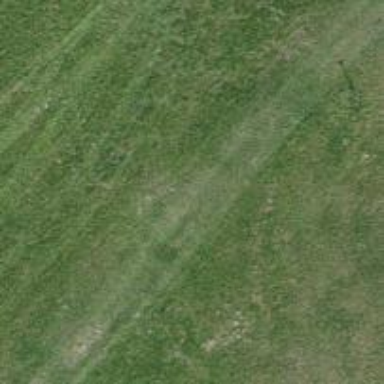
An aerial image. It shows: Grassy path.